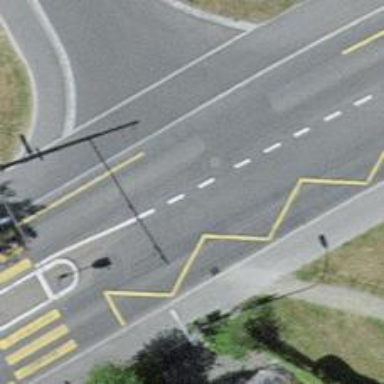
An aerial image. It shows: Tertiary road with asphalt surface and cycle lane. Trolley wires are present along the road.